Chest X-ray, AP view. Patient: 73 years old, sex F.
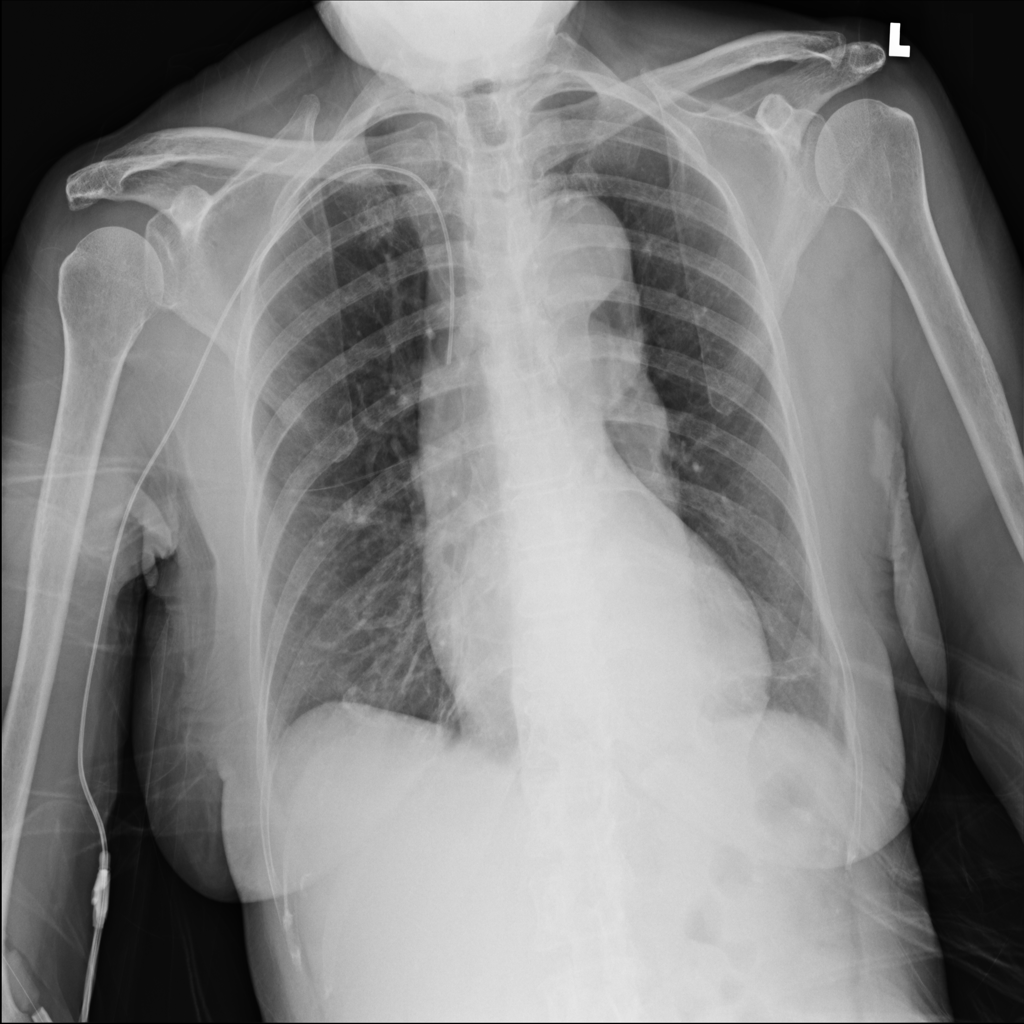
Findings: No Finding